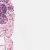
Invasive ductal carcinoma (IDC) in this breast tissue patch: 0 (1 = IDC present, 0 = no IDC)